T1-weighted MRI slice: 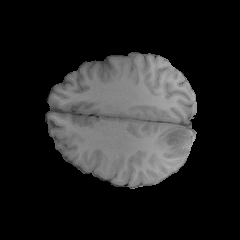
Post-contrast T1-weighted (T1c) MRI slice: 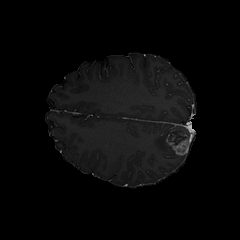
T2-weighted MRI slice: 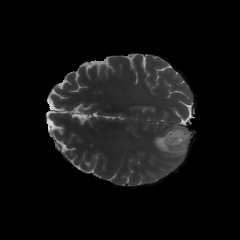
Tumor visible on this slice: yes